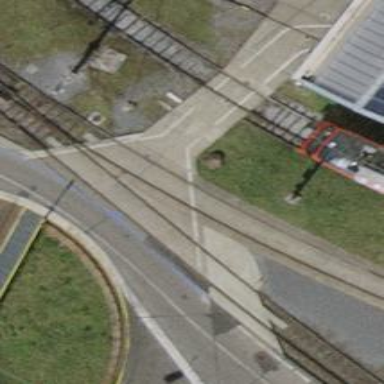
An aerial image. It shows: Railway yard with one track. The railway is electrified with contact line.